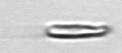
Label: Chrysochromulina